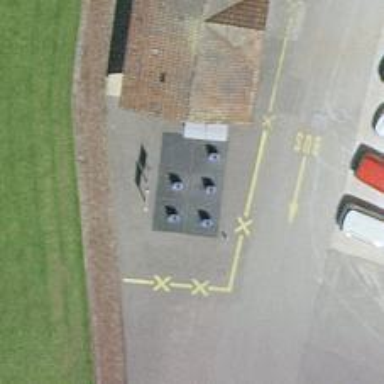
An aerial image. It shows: Recycling container for recycling.